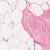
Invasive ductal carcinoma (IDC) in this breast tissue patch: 0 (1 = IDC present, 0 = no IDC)